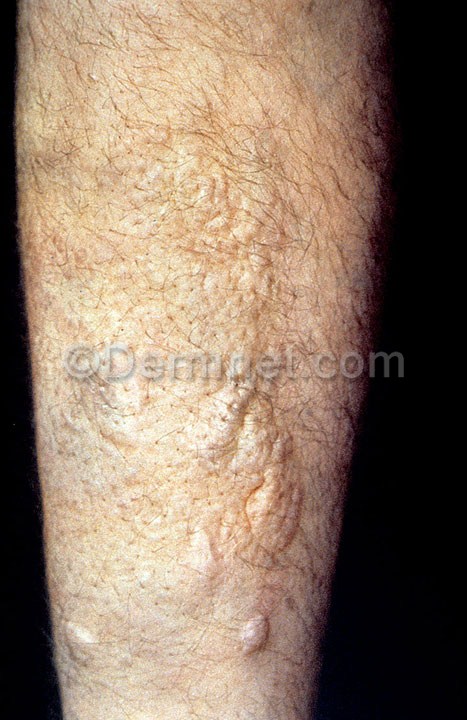
Disease: Systemic Disease